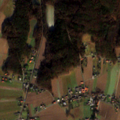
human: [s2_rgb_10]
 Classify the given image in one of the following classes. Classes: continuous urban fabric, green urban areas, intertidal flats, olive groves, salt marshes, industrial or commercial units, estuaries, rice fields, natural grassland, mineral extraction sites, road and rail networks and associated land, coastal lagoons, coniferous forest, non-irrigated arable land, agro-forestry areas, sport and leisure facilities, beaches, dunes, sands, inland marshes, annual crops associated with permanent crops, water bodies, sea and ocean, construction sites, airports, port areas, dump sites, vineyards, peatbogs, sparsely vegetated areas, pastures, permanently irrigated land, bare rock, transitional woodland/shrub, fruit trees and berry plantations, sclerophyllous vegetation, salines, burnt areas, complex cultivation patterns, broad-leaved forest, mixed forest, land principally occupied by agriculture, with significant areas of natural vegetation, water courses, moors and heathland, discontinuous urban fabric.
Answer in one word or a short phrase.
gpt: discontinuous urban fabric, non-irrigated arable land, broad-leaved forest